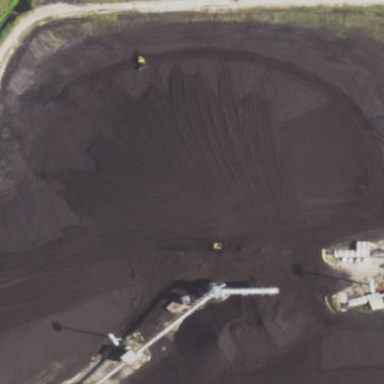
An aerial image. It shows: Heap of something man-made.